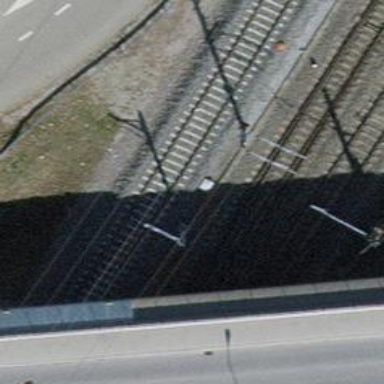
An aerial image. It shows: Siding railway track with electrified contact line.